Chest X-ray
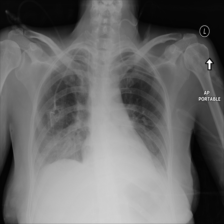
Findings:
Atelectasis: negative
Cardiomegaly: negative
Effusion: positive
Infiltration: positive
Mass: negative
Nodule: negative
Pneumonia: negative
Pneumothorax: positive
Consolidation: negative
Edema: negative
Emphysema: negative
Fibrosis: negative
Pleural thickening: negative
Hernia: negative